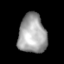
Tissue: lung
Cell type: Endothelial cells
Senescence score: 0.57
Nuclear area (px): 1067
Mean DAPI intensity: 164.047